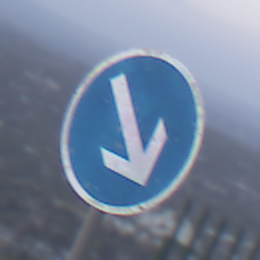
Verkehrszeichen: VorgeschriebeneVorbeifahrtRechts
Umgebung: Outdoor, Suburban
Tageszeit: SunriseSunset
Wetter: Clear
Licht: Natural
Jahreszeit: NotSpecified
Kontrast: LowContrast